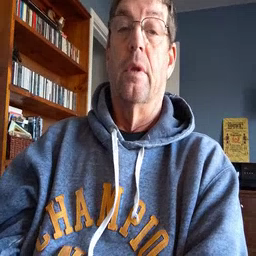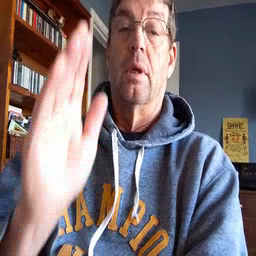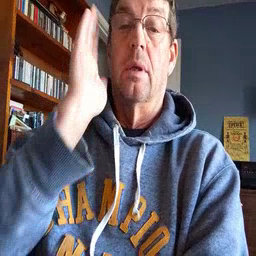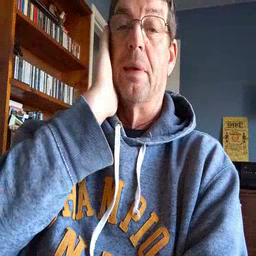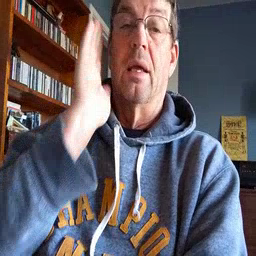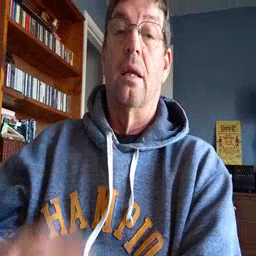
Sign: bed